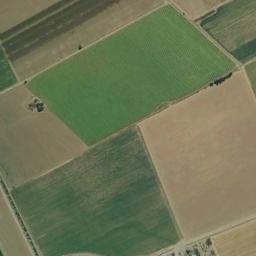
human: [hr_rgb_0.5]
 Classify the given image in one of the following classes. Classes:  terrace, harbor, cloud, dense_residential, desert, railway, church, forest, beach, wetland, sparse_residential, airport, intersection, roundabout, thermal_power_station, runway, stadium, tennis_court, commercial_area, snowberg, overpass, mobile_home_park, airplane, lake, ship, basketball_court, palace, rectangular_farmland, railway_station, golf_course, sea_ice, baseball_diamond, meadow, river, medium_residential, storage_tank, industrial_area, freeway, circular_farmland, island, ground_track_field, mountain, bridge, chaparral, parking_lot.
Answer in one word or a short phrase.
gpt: rectangular_farmland